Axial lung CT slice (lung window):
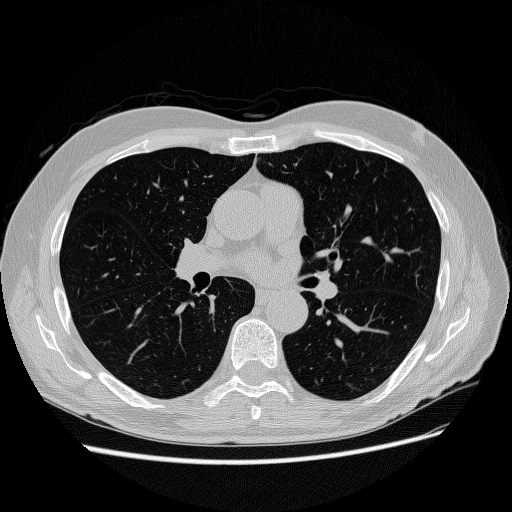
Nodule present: no